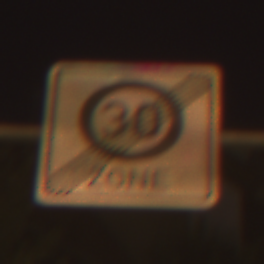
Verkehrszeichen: EndeZone30
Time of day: Night
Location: Outdoor (Urban)
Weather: Clear
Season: NotSpecified
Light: Artificial